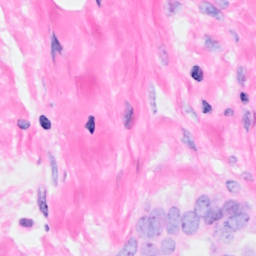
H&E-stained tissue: Breast